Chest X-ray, AP view. Patient: 74 years old, sex M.
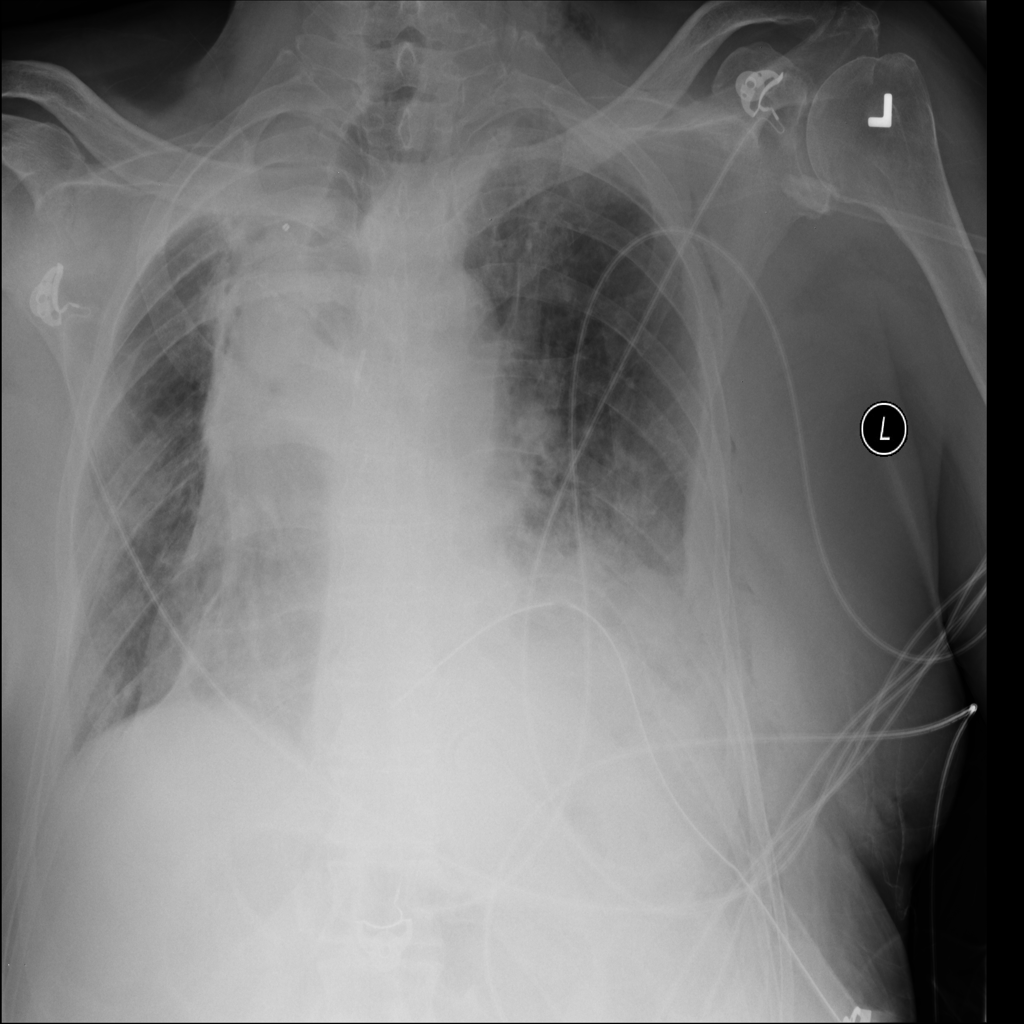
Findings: Atelectasis, Consolidation